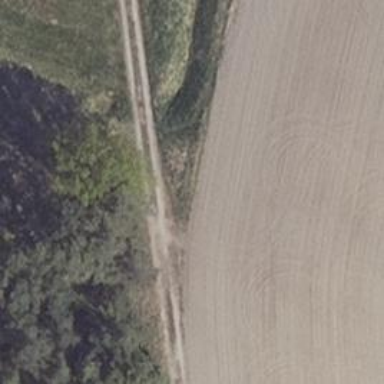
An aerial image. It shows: Grass track with grade5 track type.